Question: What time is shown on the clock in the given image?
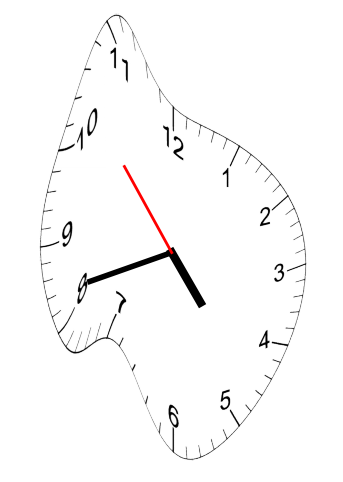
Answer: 04:41:53